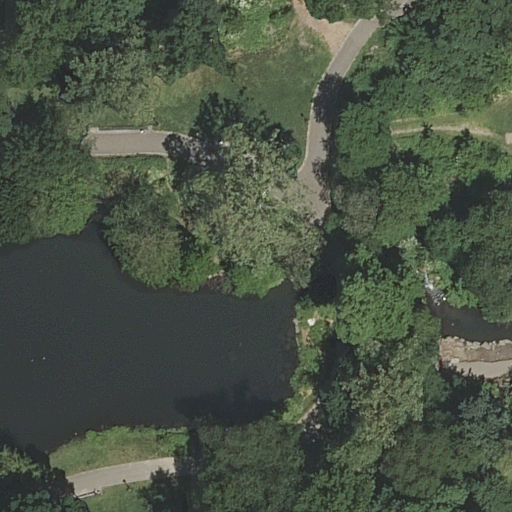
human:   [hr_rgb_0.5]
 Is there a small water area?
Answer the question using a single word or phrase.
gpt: no

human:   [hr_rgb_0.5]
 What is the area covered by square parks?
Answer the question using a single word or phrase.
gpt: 0m2

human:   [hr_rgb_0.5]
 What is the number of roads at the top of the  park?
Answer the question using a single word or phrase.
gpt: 0

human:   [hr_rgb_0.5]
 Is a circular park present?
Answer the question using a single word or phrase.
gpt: no

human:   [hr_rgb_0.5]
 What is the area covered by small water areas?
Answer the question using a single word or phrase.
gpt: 0m2

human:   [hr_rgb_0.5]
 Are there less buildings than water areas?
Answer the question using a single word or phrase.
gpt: yes

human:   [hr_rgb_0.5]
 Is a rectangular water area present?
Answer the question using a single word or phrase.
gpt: no

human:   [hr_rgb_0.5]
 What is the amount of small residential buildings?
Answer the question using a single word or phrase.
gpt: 0

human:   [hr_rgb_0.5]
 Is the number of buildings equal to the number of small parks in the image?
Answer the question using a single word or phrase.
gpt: yes

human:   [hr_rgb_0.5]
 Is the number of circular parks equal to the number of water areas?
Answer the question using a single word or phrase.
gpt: no

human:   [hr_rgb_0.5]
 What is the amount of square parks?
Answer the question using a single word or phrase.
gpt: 0

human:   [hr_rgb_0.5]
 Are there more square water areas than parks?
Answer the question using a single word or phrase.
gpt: no

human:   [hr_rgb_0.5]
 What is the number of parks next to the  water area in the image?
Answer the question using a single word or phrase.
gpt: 1

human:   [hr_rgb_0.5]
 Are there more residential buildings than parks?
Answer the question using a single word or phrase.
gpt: no

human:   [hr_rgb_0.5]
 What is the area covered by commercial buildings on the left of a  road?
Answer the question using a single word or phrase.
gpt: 0m2

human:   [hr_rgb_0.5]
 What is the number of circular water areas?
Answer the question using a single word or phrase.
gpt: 0

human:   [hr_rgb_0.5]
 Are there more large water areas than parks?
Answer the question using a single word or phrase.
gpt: no

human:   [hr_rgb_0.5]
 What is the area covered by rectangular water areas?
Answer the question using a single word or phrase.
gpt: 0m2

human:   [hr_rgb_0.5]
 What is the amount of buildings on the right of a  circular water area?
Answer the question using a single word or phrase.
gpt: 0

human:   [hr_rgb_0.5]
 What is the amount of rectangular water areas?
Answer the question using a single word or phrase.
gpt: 0

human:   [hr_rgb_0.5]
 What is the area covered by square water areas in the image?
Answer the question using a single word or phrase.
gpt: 0m2

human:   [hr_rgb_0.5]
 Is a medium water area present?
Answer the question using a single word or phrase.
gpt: no

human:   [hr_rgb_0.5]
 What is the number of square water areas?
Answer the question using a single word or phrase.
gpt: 0

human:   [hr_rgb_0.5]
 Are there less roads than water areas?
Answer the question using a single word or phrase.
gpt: no

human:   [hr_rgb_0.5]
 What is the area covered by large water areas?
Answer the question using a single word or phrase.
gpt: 2381m2

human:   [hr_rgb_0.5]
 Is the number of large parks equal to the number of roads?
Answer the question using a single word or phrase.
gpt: no

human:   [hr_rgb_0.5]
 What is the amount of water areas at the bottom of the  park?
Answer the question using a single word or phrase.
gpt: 1

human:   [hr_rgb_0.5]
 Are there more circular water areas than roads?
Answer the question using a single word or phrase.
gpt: no

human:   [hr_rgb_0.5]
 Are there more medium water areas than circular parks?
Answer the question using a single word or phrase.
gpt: no

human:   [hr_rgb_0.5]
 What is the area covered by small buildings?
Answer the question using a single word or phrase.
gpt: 0m2

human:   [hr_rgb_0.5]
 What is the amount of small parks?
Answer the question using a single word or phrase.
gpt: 0

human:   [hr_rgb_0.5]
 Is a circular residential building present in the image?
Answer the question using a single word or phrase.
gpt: no

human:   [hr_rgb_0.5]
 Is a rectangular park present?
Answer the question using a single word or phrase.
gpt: yes

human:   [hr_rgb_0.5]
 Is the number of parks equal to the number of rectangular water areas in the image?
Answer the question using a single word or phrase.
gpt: no

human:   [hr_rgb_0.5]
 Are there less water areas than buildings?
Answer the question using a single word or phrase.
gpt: no

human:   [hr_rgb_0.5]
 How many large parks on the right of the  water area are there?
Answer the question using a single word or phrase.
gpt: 1